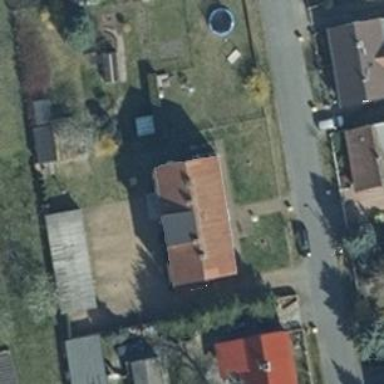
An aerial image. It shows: Simple house.